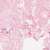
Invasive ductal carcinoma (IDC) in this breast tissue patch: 0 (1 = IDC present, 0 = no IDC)